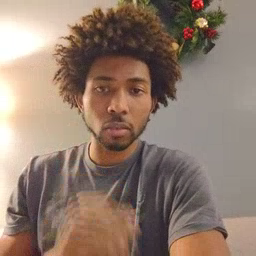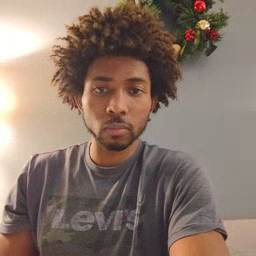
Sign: brown